Question: i using selenium try to get the div class value in html, but i hit the problem as per below
'''
invalid selector: Unable to locate an element with the xpath expression //div[contains(., 'Medium') because of the following error:
SyntaxError: Failed to execute 'evaluate' on 'Document': The string '//div[contains(., 'Medium')' is not a valid XPath expression.
'''
Below is my html and my code that read value of html.
HTML:

Code trials:
'''
IWebElement element = driver.FindElement(By.XPath("//div[contains(., 'Medium')"));
String text = element.GetAttribute("text");
Console.WriteLine(text);
'''
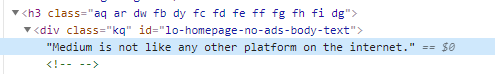
Answer: This error message...
'''
invalid selector: Unable to locate an element with the xpath expression //div[contains(., 'Medium') because of the following error:
SyntaxError: Failed to execute 'evaluate' on 'Document': The string '//div[contains(., 'Medium')' is not a valid XPath expression.
'''
...implies that the which you have used was not a valid expression.
---
You were so close. You missed the closing ']' while constructing the <URL>.
Effectively your line of code will be:
'''
IWebElement element = driver.FindElement(By.XPath("//div[contains(., 'Medium')]"));
'''
---
## References
You can find a couple of related relevant discussions in:
- <URL>